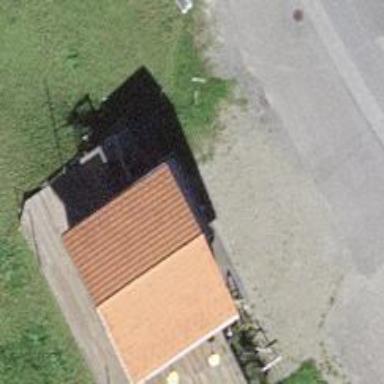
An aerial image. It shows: Restaurant.